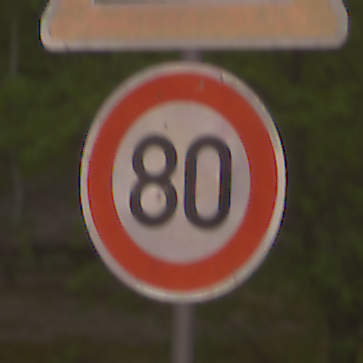
Verkehrszeichen: Geschwindigkeit80
Zusatzzeichen oben: Gefaelle10
Umgebung: Outdoor, Nature
Tageszeit: MorningAfternoon
Wetter: Overcast
Licht: Natural
Jahreszeit: NotSpecified
Kontrast: LowContrast